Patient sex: F
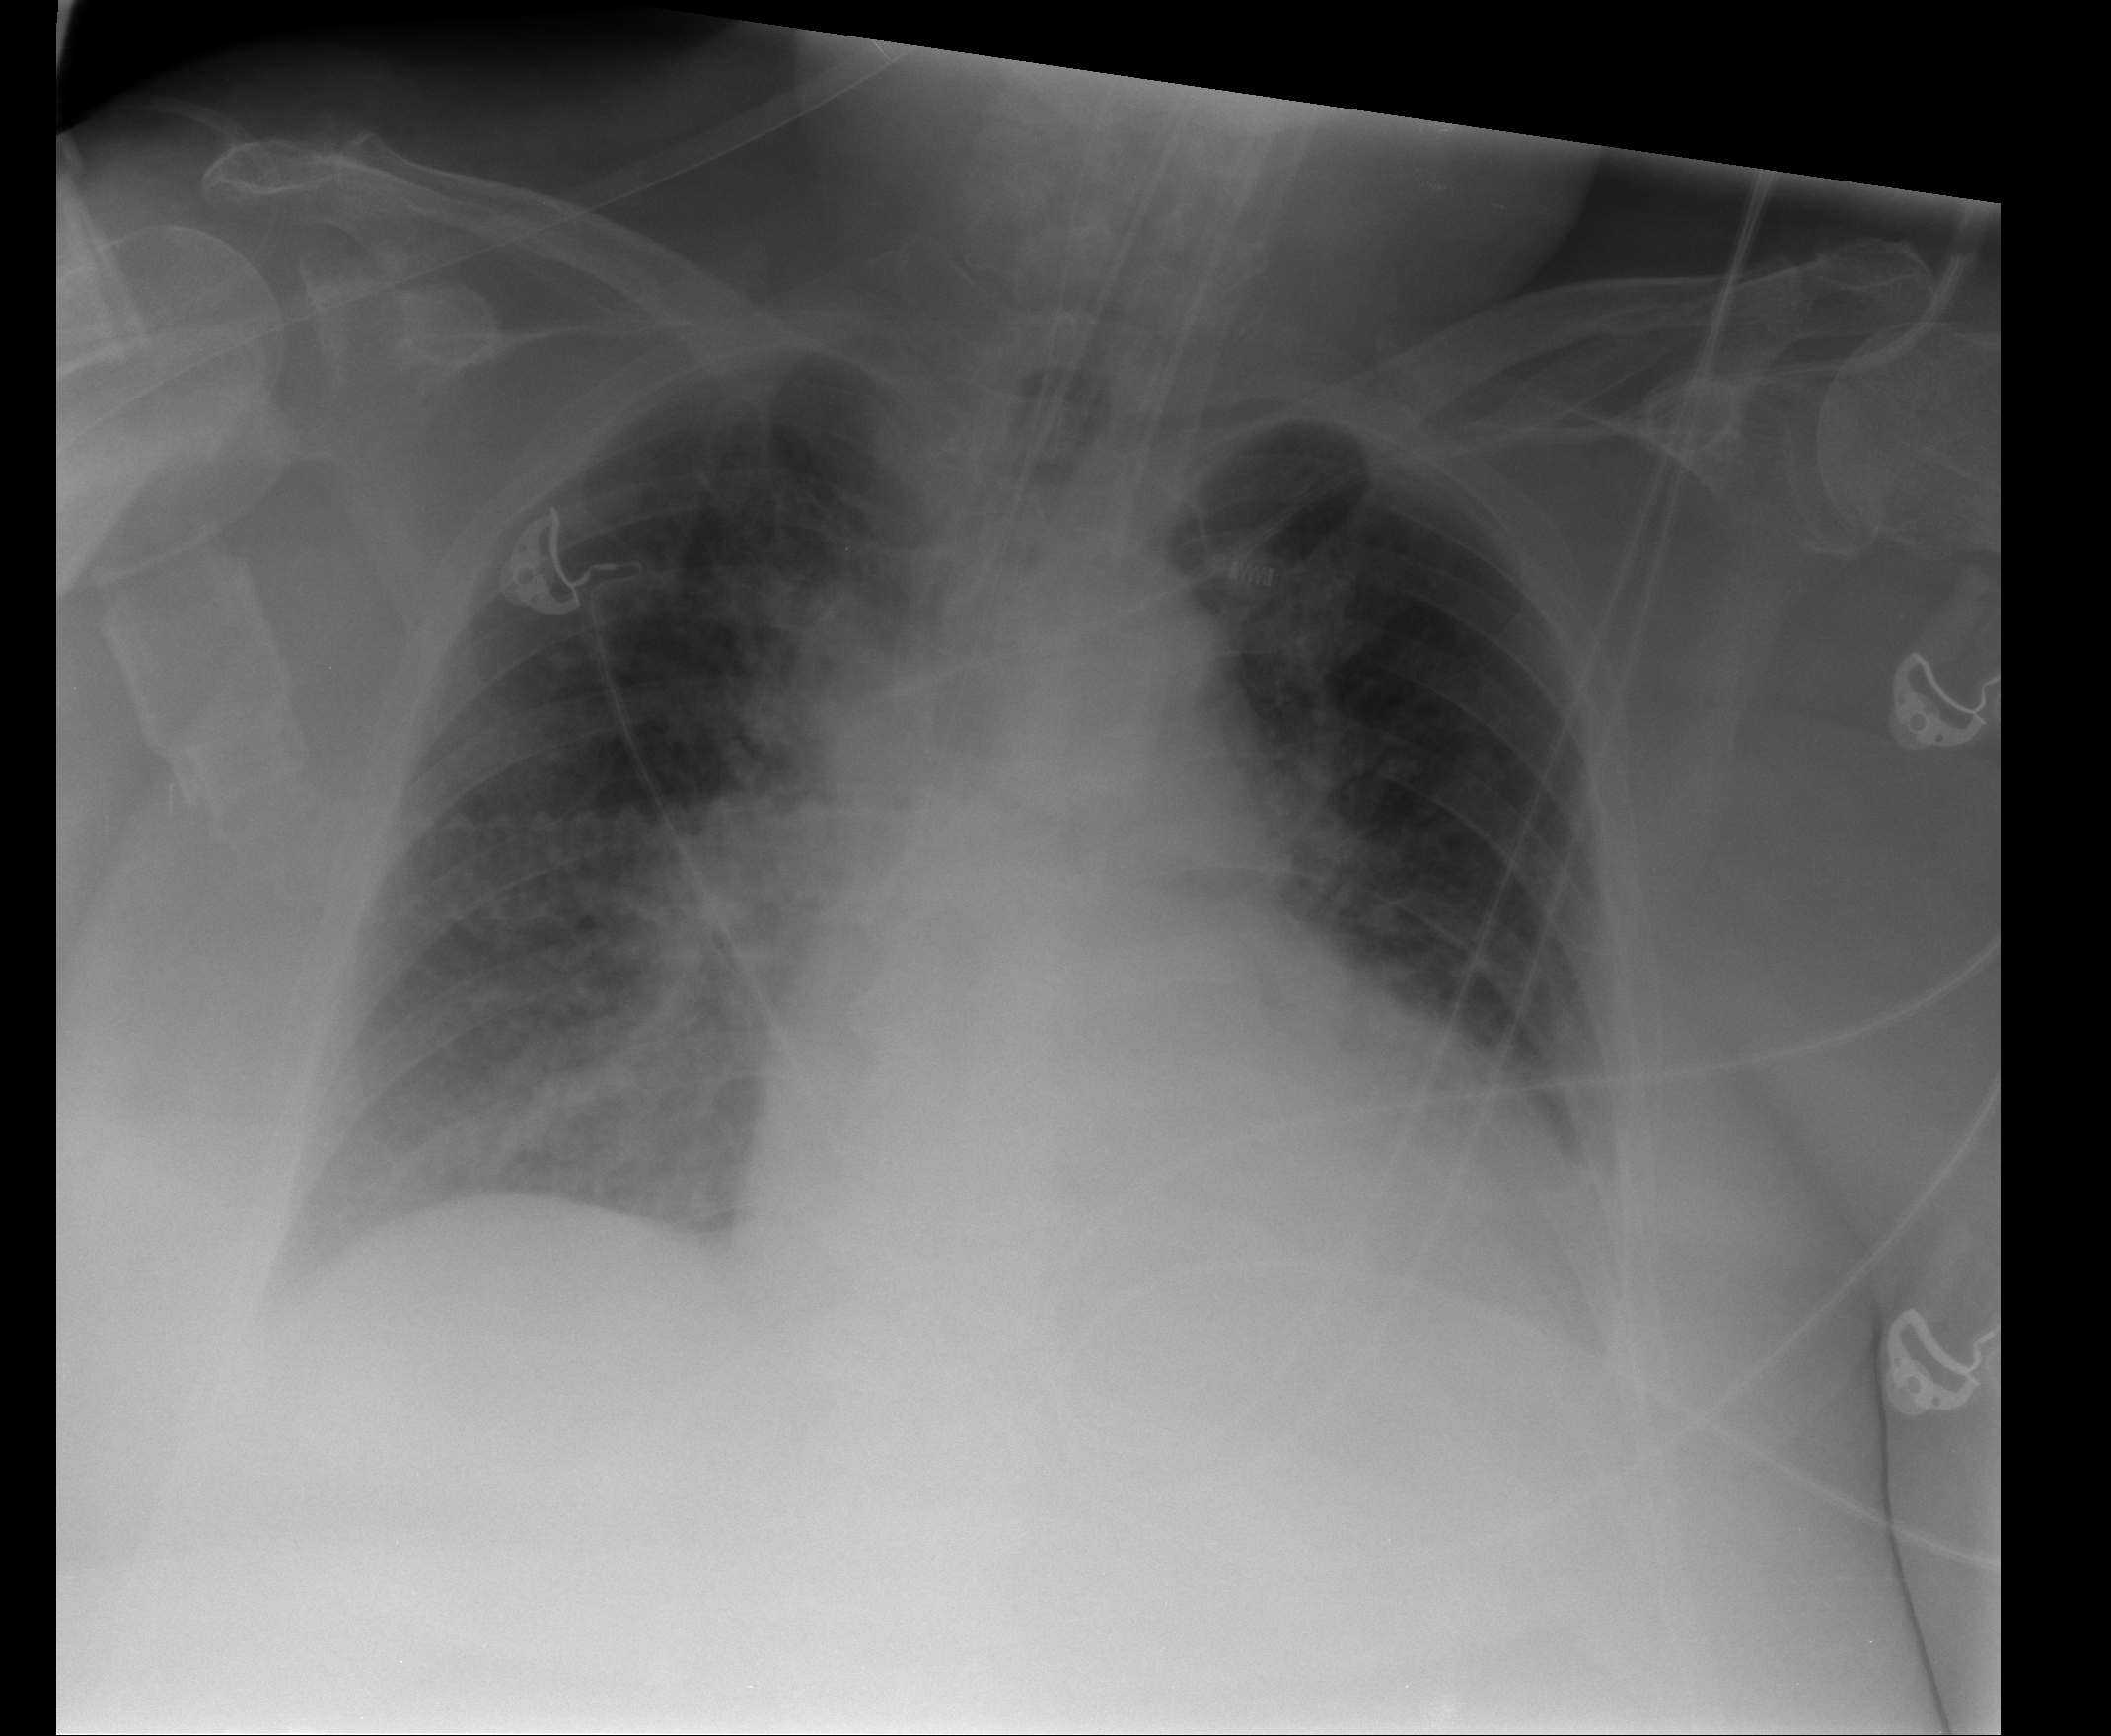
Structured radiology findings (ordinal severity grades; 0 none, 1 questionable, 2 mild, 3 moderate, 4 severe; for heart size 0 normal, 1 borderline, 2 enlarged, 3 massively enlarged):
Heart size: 2
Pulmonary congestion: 2
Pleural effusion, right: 0
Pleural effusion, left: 0
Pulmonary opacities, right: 2
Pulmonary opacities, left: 0
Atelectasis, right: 2
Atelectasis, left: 0